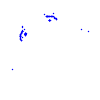
Particle: electron